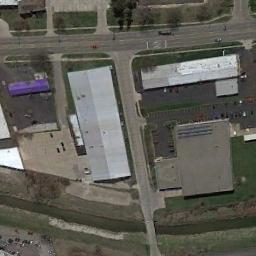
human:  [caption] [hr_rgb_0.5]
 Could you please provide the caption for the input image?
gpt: The industrial area has some workshops, A parking lot and a green area and some roads go through the industrial area .

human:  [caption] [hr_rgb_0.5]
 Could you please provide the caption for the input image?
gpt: Many cars are on the road next to the industrial belt .

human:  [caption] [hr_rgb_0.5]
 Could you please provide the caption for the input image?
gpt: There is a road between the two industrial zones .

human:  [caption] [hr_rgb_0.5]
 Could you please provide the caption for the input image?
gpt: In an industrial area, There are neatly planned factories and roads, Good greening, And small rivers in the factory area .

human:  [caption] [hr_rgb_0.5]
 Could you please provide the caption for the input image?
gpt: There are two gray buildings and two brown buildings on the industrial area .